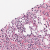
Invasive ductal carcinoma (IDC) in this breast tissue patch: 0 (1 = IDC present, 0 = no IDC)